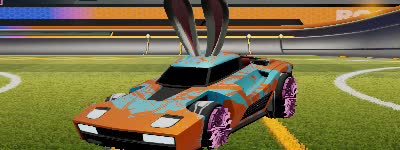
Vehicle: breakout